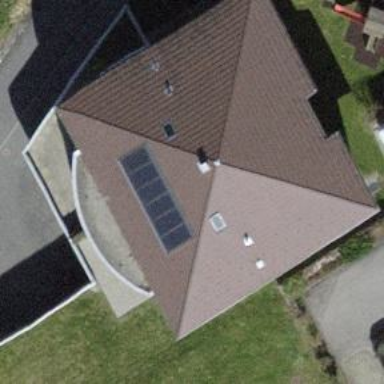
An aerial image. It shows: Solar power generator utilizing photovoltaic technology with solar photovoltaic panels.